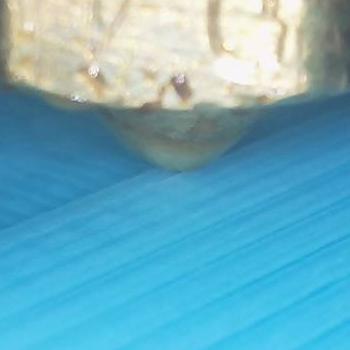
Flow rate: 66%